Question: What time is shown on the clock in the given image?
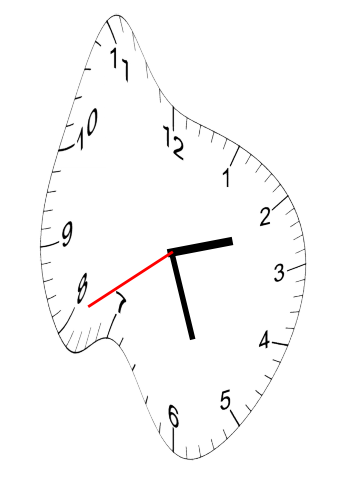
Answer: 02:26:40